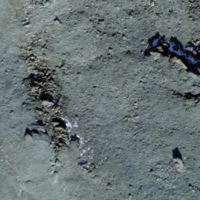
EUNIS habitat code: 48
Species observed at this site:
Montifringilla nivalis